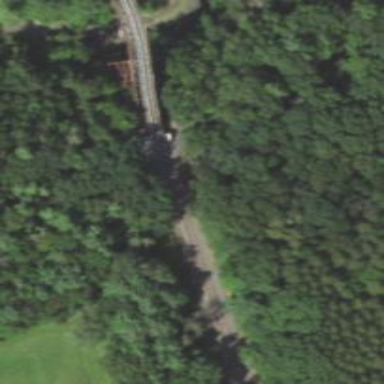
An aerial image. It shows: Bridge over single railway track.